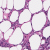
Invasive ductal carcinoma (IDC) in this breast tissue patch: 0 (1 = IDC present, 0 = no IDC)